Interaction volume radius: 10 \u00c5
Interaction volume height: 25 \u00c5
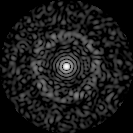
Disorder parameter: 0.834